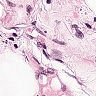
Metastatic tissue present: no